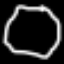
Label: octagon